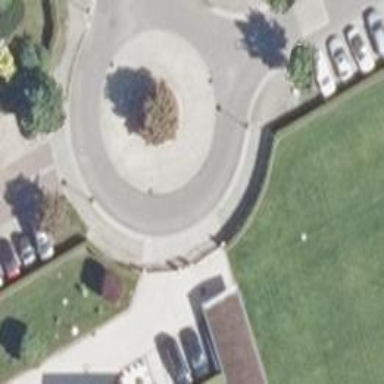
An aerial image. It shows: Residential road with roundabout.